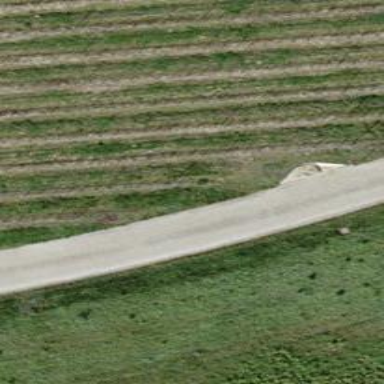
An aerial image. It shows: Concrete driveway with agricultural area.